Question: My plan is to make a local website (wamp?).
On that website you can enter a link to get the time from (example: time.windows.com).
When you click on sent it will sent data (string of the website) to the ip.
Then I recieve the string of the website wich I can use as variable.
Is that possible in php? If so how?
I have made an drawing to explain it better:

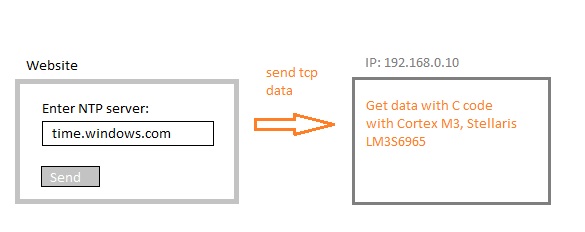
Answer: Yes that is possible. You can use <URL> to open socket connections.